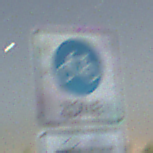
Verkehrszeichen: BeginnFahrradzone
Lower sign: MehrspurigeFahrzeugeFrei7
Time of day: Night
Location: Outdoor (Nature)
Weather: Clear
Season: NotSpecified
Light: Natural